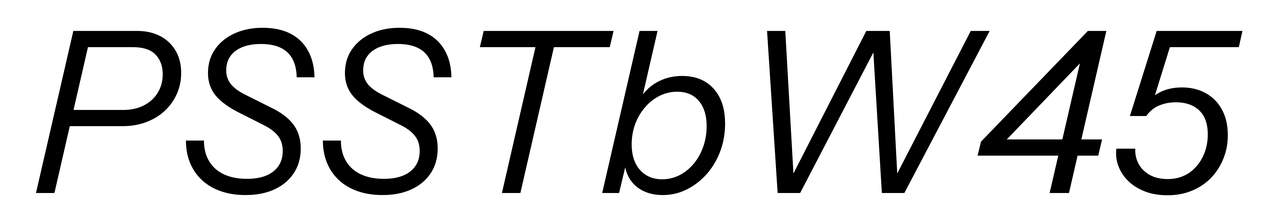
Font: InstrumentSans-Italic_Italic